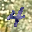
Label: 4